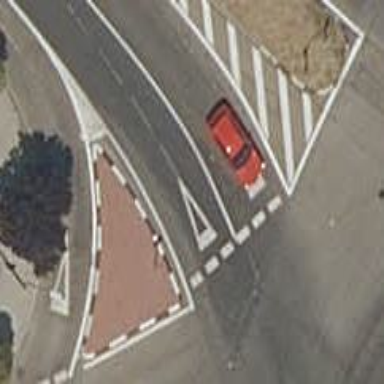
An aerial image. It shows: Road with "give way" sign.